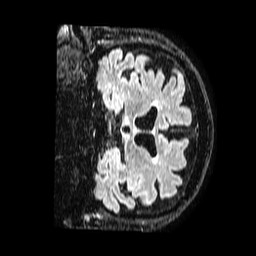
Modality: FLAIR
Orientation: coronal
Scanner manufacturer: philips
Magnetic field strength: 1.5 T
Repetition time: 4.8 s
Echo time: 0.3 s